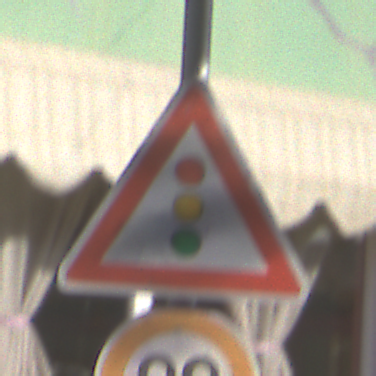
Verkehrszeichen: Lichtzeichenanlage
Zusatzzeichen unten: Geschwindigkeit80
Umgebung: Outdoor, Special
Tageszeit: MorningAfternoon
Wetter: PartlyCloudy
Licht: Natural
Jahreszeit: NotSpecified
Kontrast: HighContrast